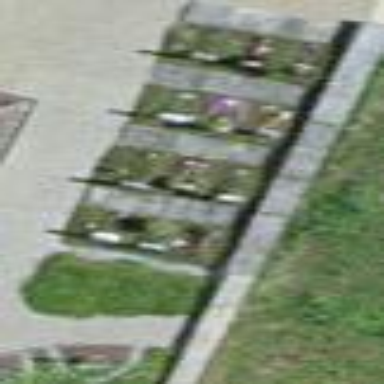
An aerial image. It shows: Cemetery.